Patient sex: M
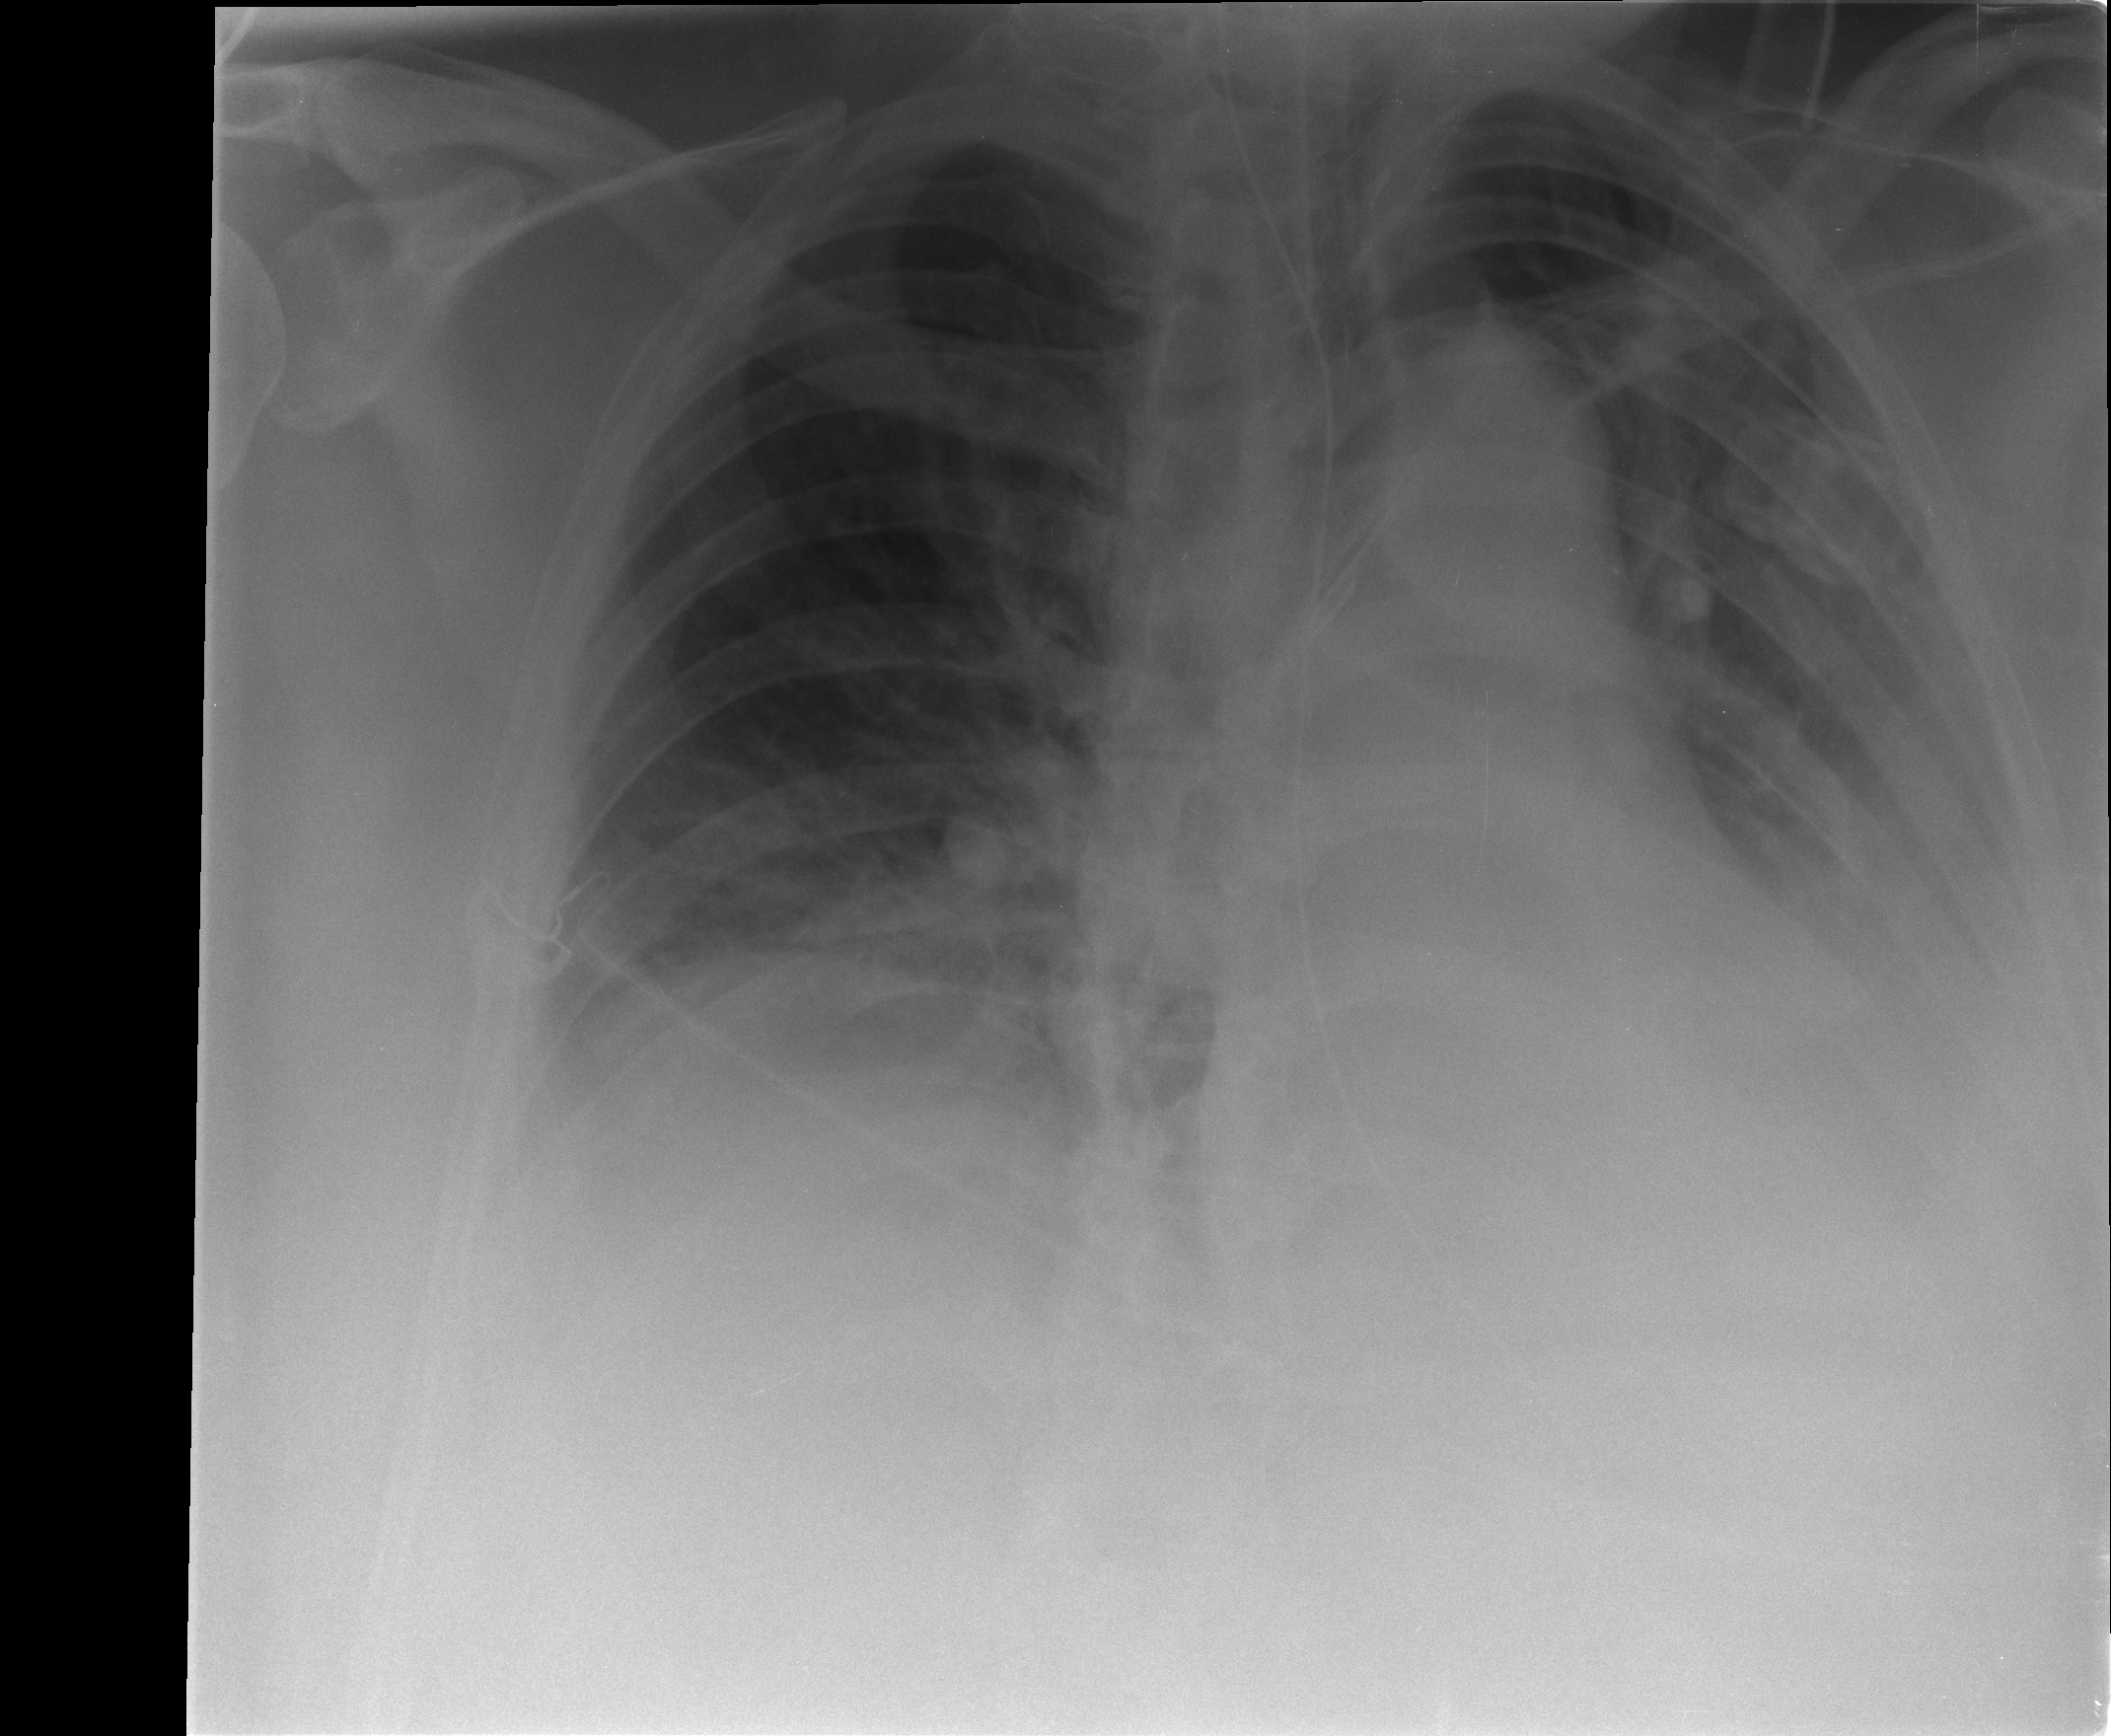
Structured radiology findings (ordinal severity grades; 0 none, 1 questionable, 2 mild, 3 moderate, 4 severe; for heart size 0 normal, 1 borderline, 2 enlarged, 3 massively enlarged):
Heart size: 1
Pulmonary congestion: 2
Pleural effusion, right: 2
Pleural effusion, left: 2
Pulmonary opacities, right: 1
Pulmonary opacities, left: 1
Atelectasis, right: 2
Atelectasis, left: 2